Question: I have a sidenav with some menu items, right now I have an active class applied to the current li, it will highlight the li with a background color (in this case: #3596d5).
Instead of highlighting the entire li, I should like just a tiny section (about 10 pixels) to the left of the text to be highlighted, I can't think of any way to do this.
Here is the photoshopped result that I am looking for:

My current HTML:
'''
<nav class="nav-primary">
<ul class="nav nav-main">
<li class="active">
<a class="auto nav-item text-white" href="#">
<span>Home</span>
</a>
</li>
<li class="">
<a class="auto nav-item" href="#">
<span>Item 2</span>
</a>
</li>
<li class="">
<a class="auto nav-item" href="#">
<span>Item 3</span>
</a>
</li>
<li class="">
<a class="auto nav-item" href="#">
<span>Item 4</span>
</a>
</li>
<li class="">
<a class="auto nav-item" href="#">
<span>Item 4</span>
</a>
</li>
</ul>
</nav>
'''
My current CSS:
'''
.text-white {
color: white;
}
.nav-primary ul.nav > li > a {
padding: 15px
}
nav {
background-color: black;
}
.active {
background-color: #3596d5;
'''
}
My jsfiddle is <URL>
Any help would be appreciated.
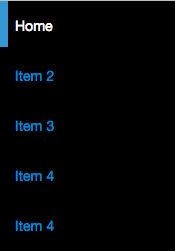
Answer: You could use ::before like this:
'''
.active::before{
content: ' ';
width: 10px;
height: 50px;
background-color: #3596d5;
display: inline-block;
position: absolute;
}
'''
See fiddle <URL>